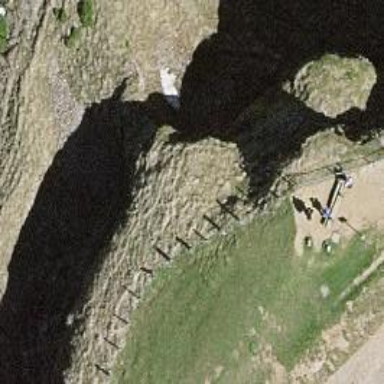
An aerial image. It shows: Natural cliff.